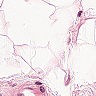
Metastatic tissue present: no